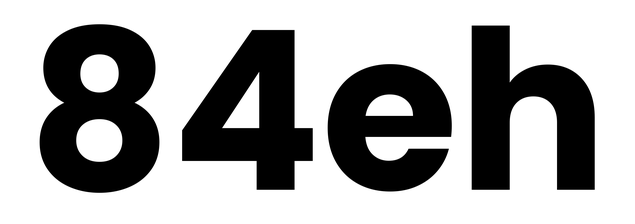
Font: Poppins-Bold